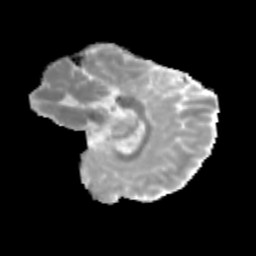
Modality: MD
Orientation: sagittal
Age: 11
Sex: male
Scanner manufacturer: siemens
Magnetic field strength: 3 T
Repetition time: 3.8 s
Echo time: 0.07 s